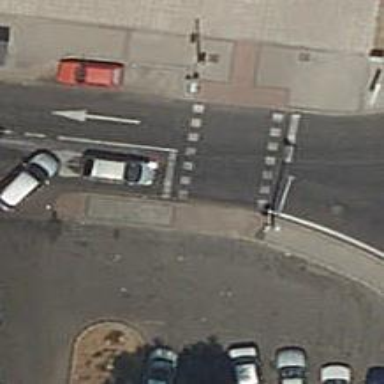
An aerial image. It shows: Road crossing with traffic signals.